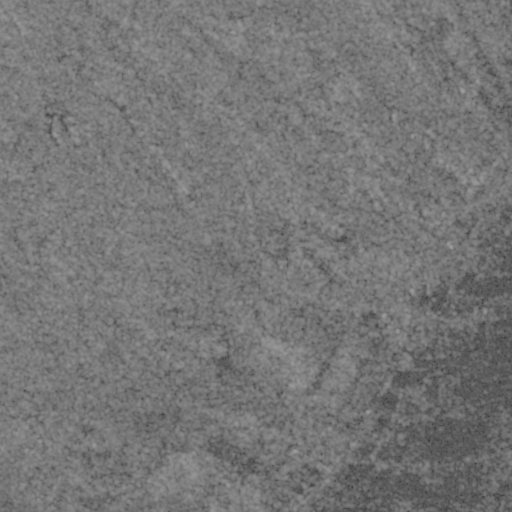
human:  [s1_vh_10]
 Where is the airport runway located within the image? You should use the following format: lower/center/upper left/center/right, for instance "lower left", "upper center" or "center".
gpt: The airport runway is located in the upper right of the image.
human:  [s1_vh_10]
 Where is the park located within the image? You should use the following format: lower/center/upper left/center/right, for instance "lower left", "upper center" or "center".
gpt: The park is located in the lower right of the image.
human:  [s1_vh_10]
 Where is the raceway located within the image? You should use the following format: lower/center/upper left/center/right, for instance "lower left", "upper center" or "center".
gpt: The raceway is located in the lower center of the image.
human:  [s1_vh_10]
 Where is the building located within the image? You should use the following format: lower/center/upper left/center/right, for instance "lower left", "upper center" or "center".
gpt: There is no building in the image.

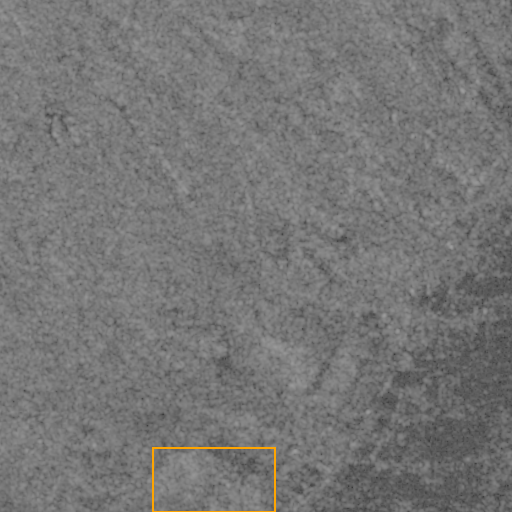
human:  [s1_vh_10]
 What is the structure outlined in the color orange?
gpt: The structure outlined in orange is a crop field.
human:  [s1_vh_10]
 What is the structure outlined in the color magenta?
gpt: There is no magenta outline.